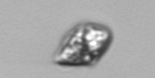
Label: Gyrodinium